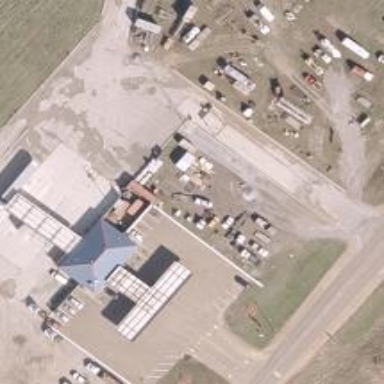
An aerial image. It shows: Weighbridge facility.